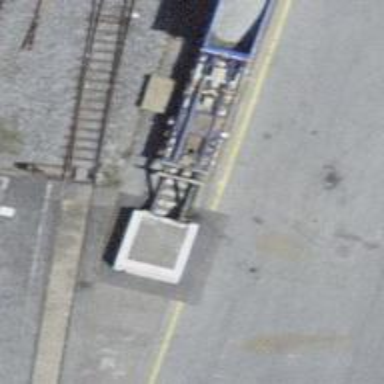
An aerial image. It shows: Railway buffer stop.